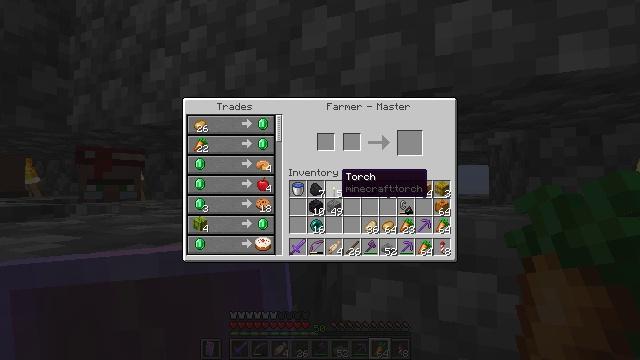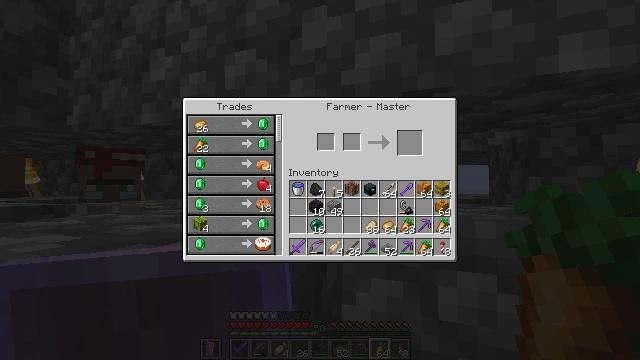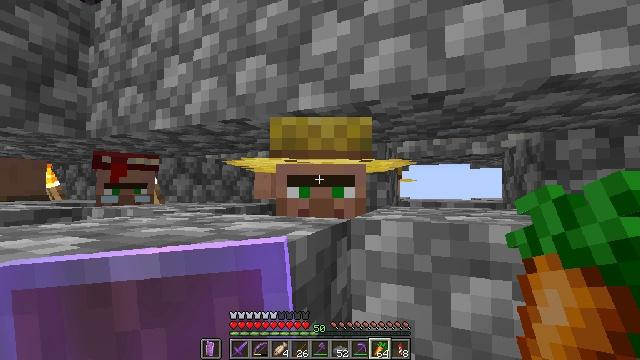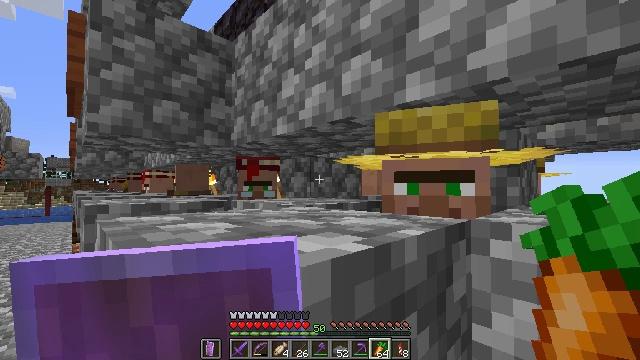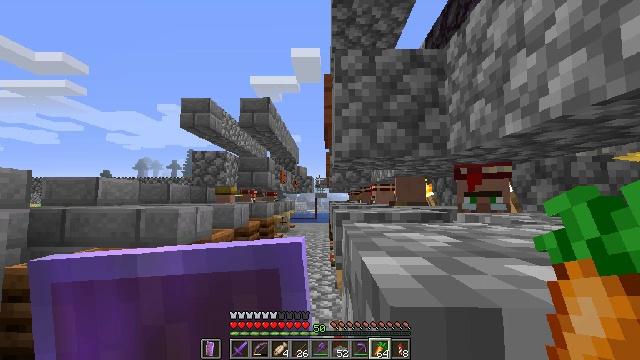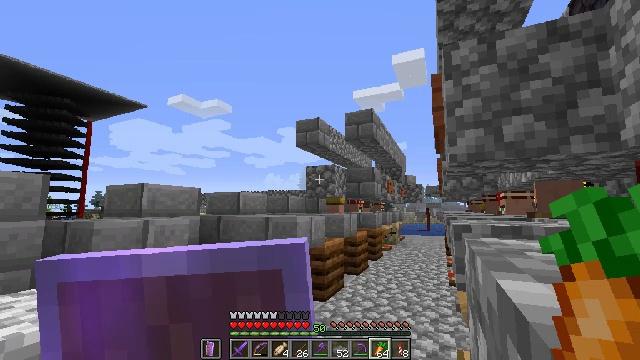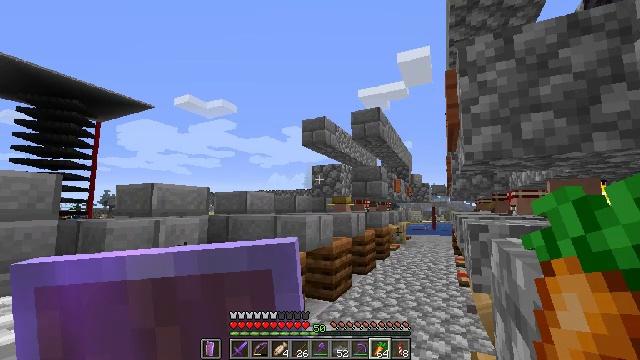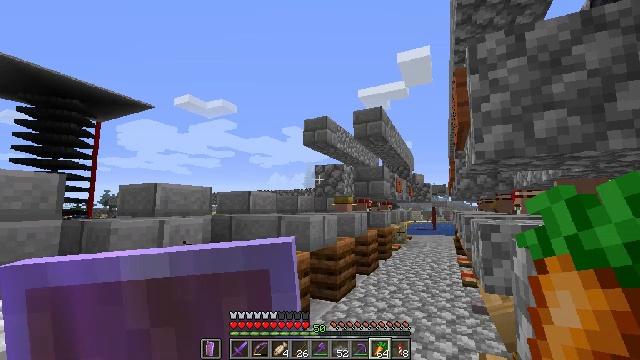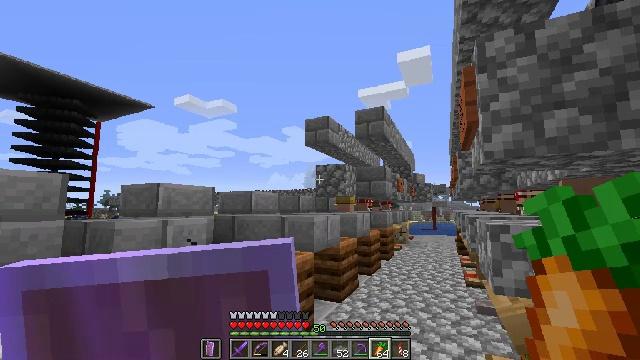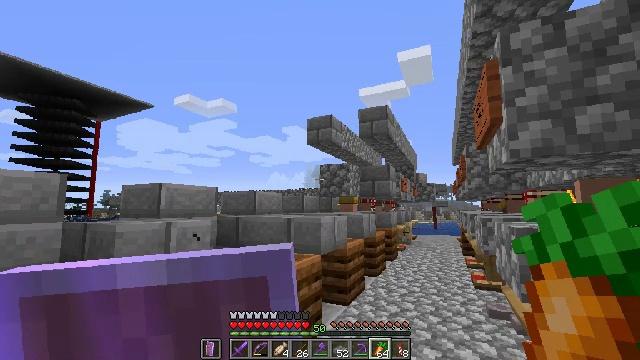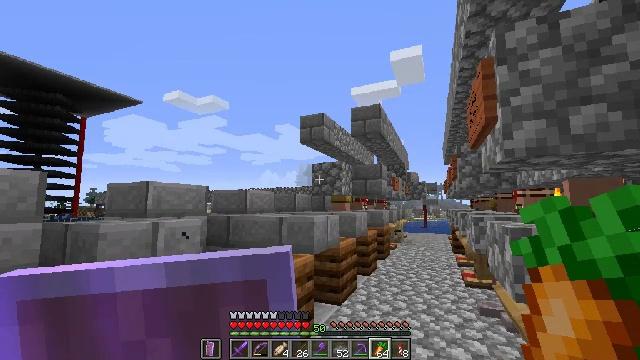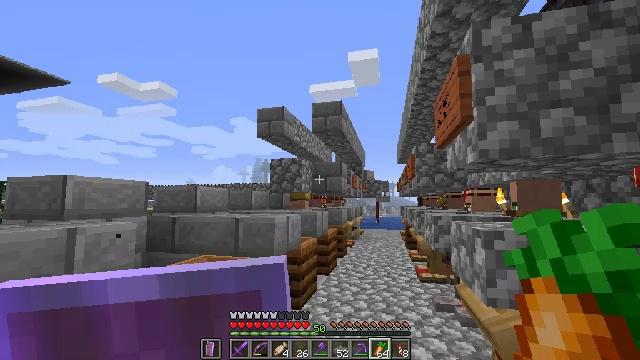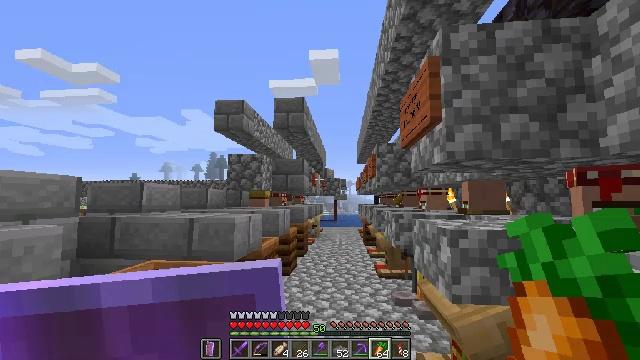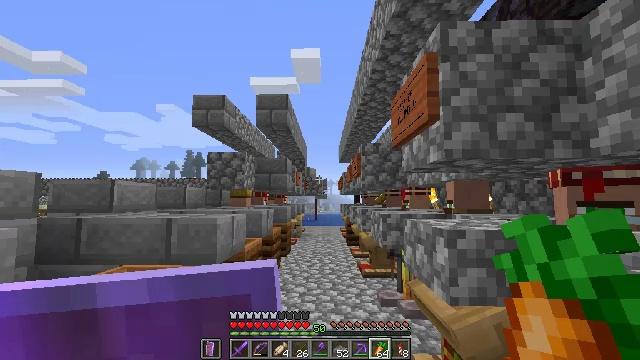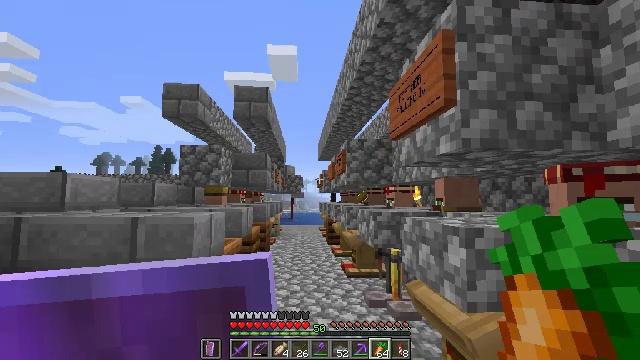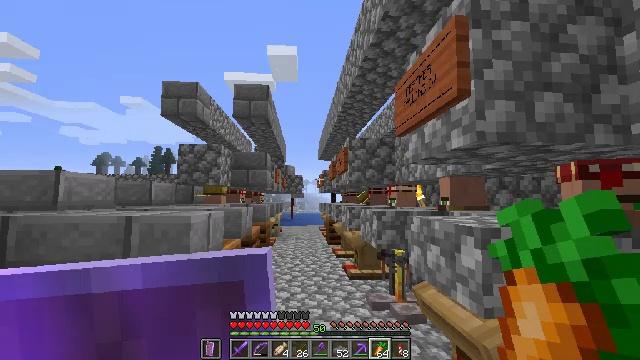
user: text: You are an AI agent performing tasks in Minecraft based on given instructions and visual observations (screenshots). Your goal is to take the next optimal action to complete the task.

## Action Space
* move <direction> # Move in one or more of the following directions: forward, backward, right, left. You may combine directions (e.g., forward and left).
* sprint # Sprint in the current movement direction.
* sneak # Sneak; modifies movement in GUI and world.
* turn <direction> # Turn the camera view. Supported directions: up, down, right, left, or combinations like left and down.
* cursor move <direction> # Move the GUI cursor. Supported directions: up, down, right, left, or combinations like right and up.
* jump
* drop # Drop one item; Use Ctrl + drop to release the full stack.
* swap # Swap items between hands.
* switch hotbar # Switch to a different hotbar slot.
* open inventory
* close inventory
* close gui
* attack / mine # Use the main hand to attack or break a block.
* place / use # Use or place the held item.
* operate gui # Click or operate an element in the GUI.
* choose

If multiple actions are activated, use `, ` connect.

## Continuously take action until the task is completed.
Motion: motion action
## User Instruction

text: Collect the composter for reuse.
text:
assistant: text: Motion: turn left and up
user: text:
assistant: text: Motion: turn left
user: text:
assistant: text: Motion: turn left
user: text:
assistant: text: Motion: move forward, turn left and up
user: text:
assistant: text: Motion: move forward, turn left and up
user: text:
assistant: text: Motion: move forward, turn left
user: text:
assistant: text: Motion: move forward
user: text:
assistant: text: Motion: move forward
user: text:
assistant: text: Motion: move forward
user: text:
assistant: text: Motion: move forward, turn right
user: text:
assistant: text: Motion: move forward and move left, turn right
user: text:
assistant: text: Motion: move forward and move left, turn right
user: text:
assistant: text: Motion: move forward and move left, turn right
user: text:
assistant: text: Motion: move forward, turn right
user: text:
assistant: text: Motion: move forward
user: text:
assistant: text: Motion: move forward
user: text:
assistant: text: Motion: move forward, sprint, turn left
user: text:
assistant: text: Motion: move forward, sprint, turn left and down
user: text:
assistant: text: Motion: move forward, sprint, turn left and down
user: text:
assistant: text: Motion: move forward, sprint
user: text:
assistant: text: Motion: move forward, sprint
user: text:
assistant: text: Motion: move forward, sprint, turn right
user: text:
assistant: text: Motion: move forward, sprint, turn right
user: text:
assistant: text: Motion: move forward, sprint, turn right
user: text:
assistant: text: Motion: move forward, sprint
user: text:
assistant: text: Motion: move forward, sprint
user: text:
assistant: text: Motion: move forward, sprint
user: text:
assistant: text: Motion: move forward, sprint
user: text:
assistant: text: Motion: move forward, sprint
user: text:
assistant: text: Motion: move forward, sprint